Question:
when I execute the following code:
'''
data_ikea_wider <- data_ikea_longer %>%
pivot_wider(id_cols = c(Record_no
, Geography
, City
, Country
, City.Country
, Year)
, names_from = Category, values_from = Value)
'''
The columns just have n/a's as shown in the attached print screen.
What am I doing wrong? Thanks!
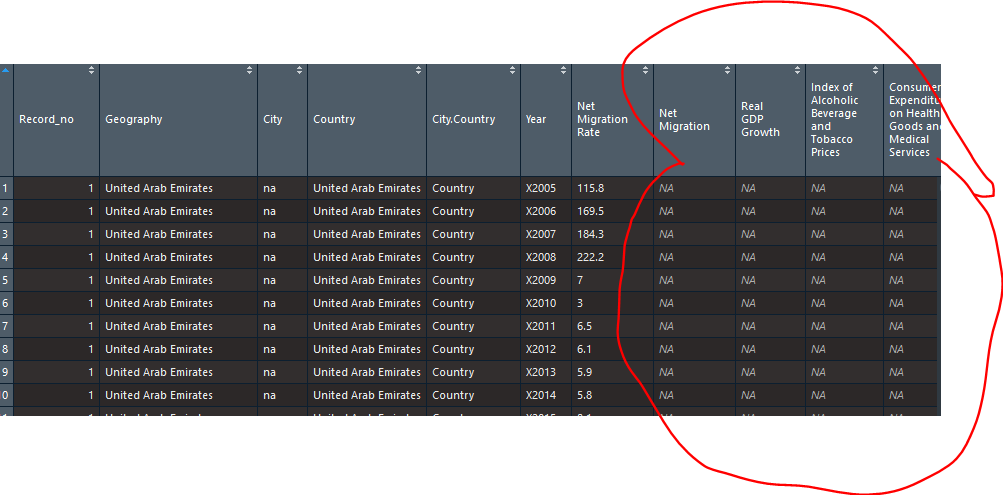
Answer: We could use 'dcast' from 'data.table'
'''
library(data.table)
setDT(dat)[, col1 ~ col2, value.var = 'val')
'''